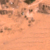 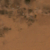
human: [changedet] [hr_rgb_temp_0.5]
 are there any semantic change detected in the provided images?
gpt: No change was made.